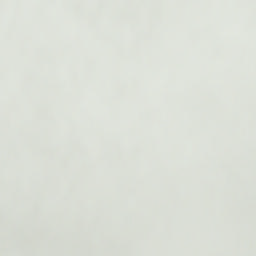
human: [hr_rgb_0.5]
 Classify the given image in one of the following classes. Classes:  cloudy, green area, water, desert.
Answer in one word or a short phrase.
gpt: cloudy